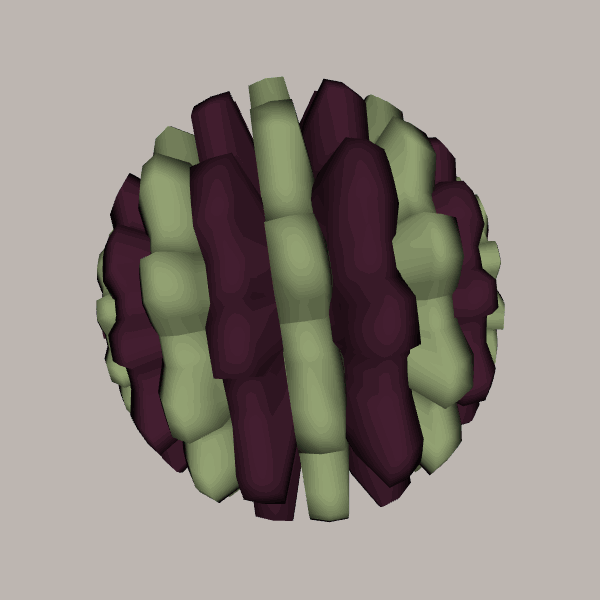
Background: light